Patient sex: F
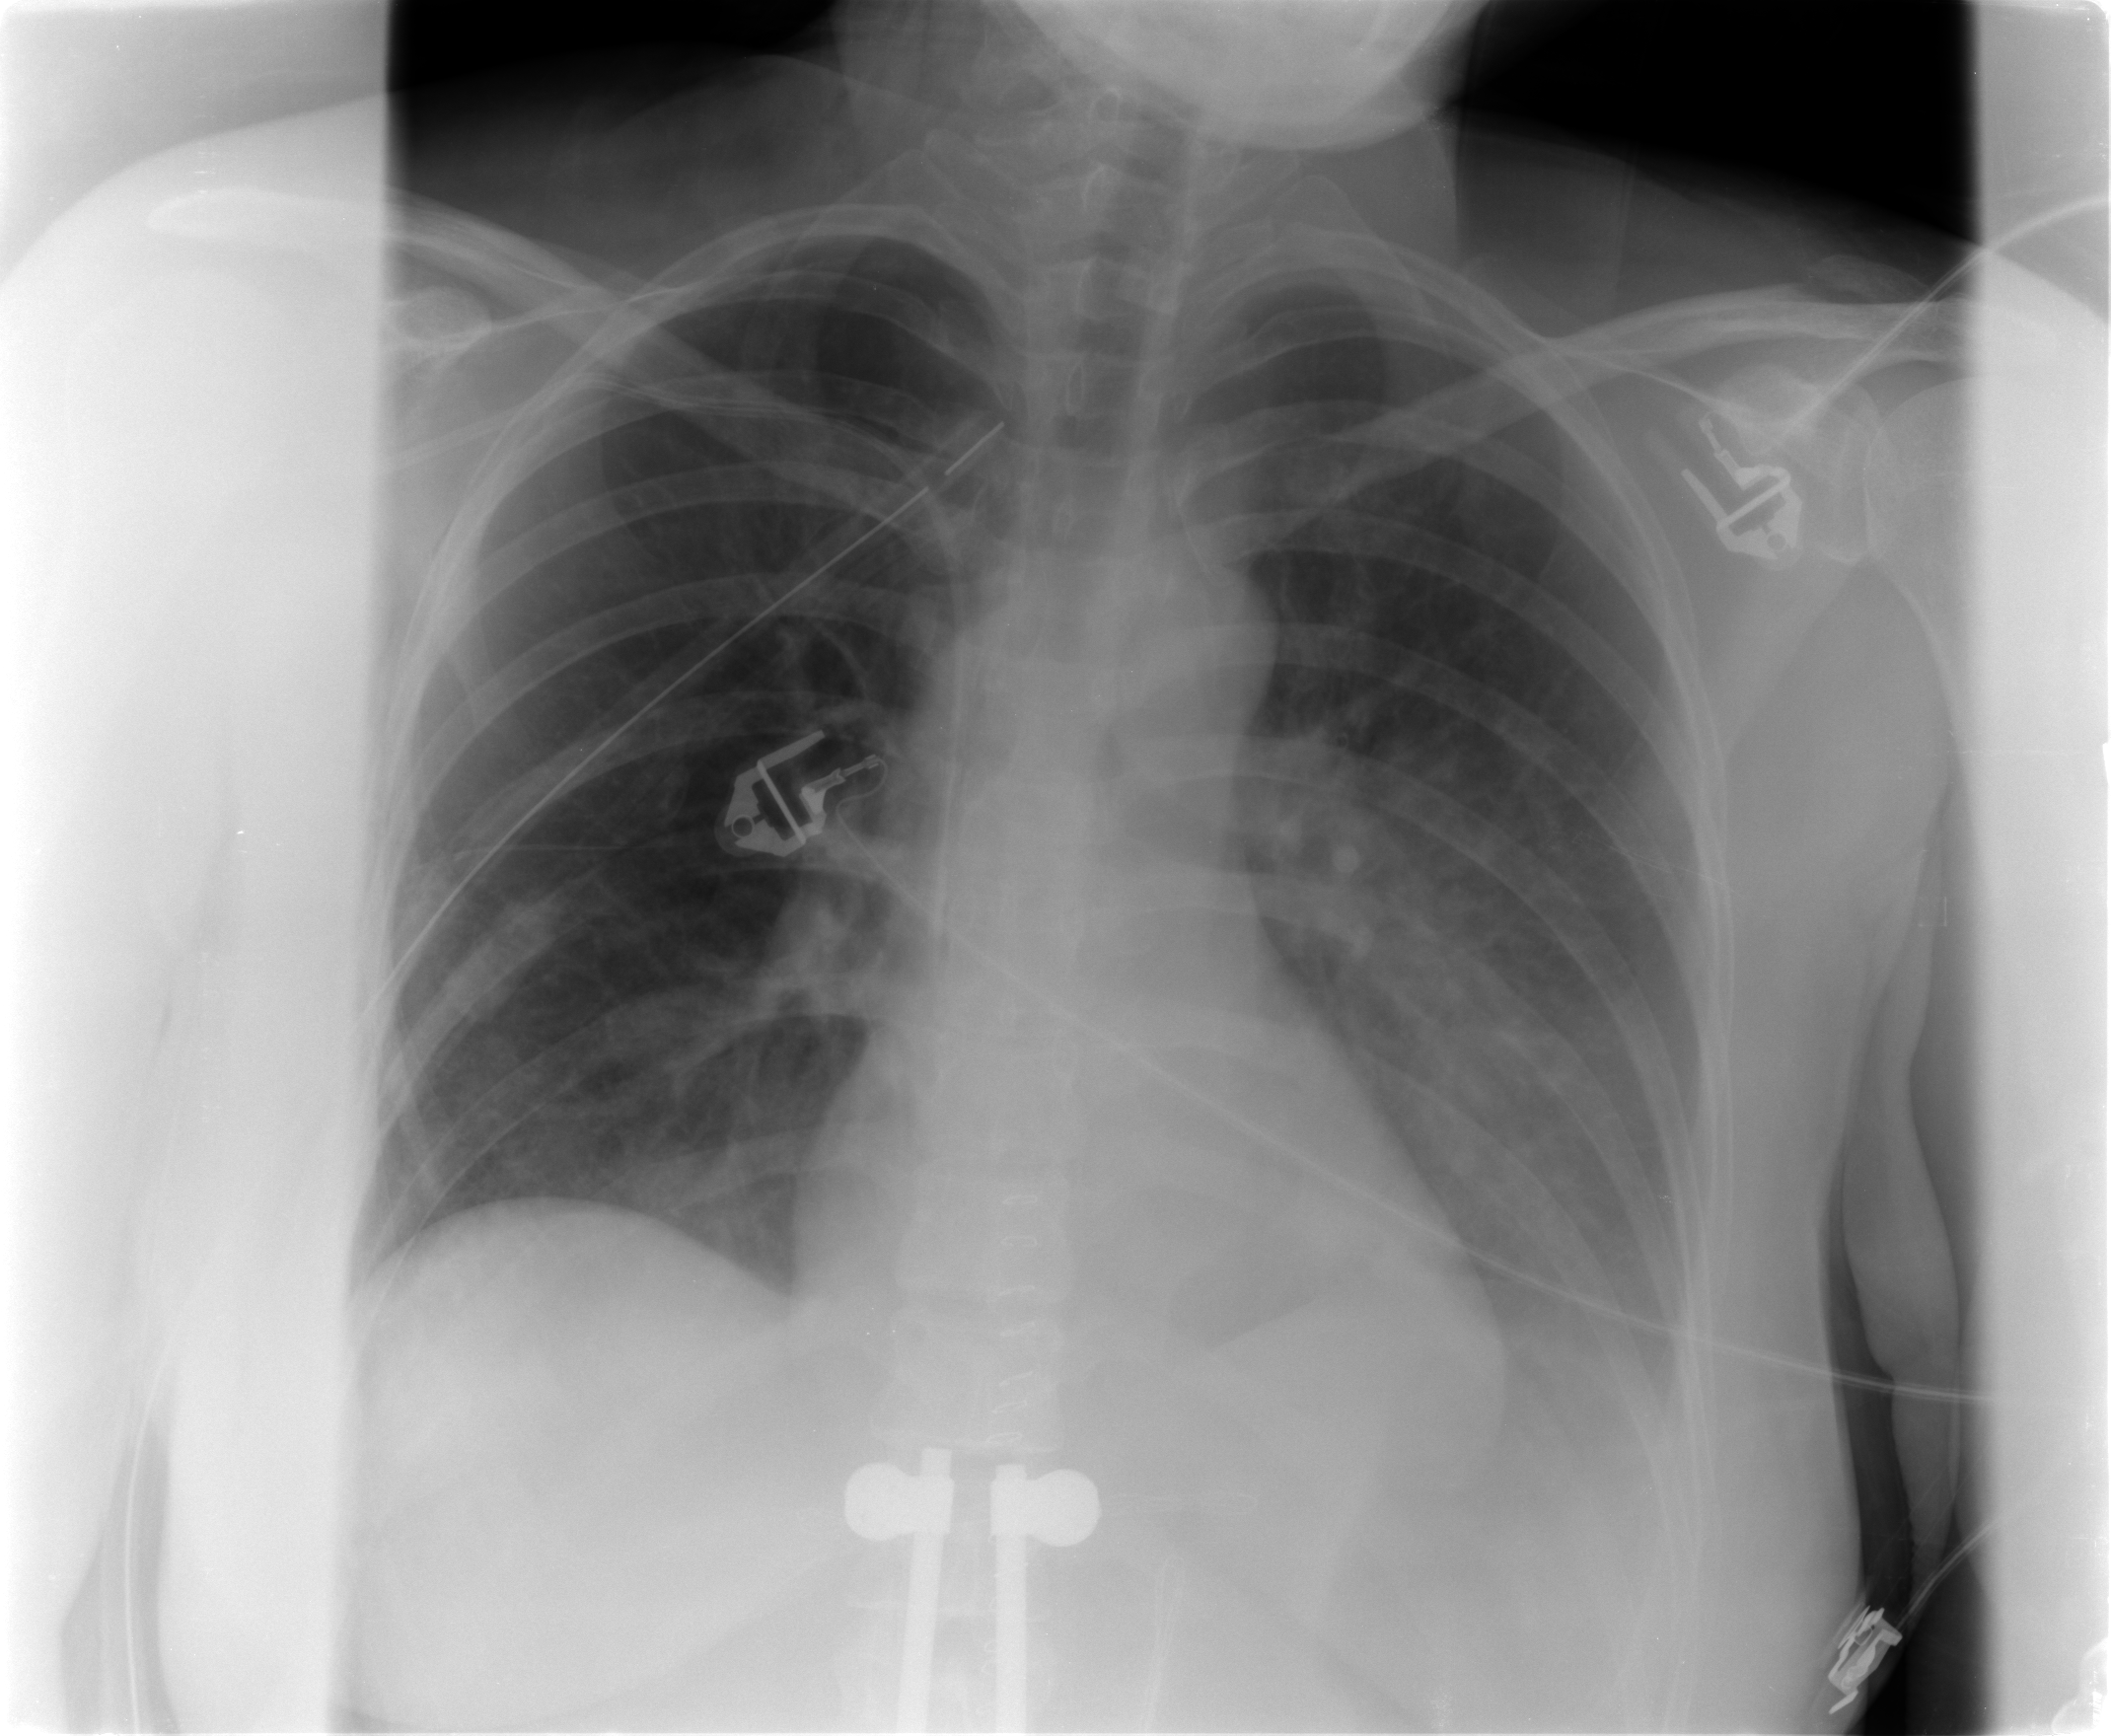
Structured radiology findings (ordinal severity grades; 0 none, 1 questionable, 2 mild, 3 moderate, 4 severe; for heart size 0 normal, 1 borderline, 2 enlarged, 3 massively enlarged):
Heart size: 2
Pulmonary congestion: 2
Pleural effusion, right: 0
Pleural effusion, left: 2
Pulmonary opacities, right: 0
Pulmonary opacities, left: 2
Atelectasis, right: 2
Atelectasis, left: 2